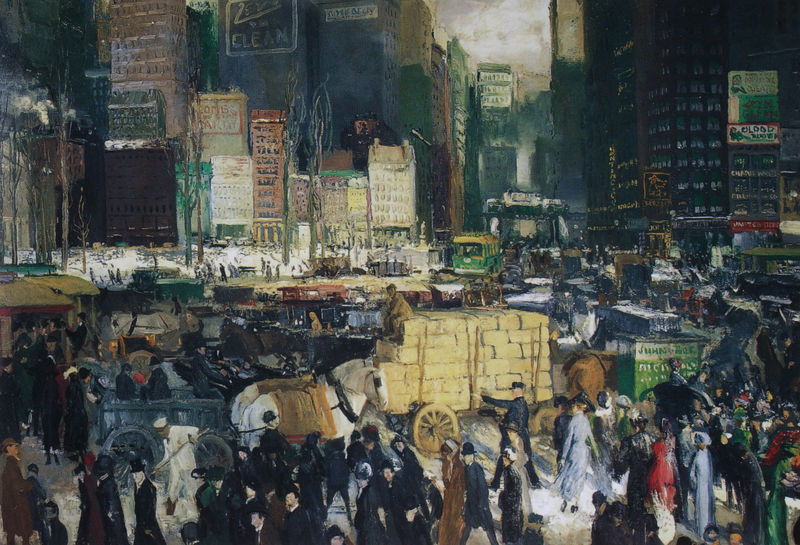
Titel: New York
Künstler: George Wesley Bellows
Standort: Washington, D.C.
Institution: The National Gallery of Art
Schlagwörter: baum, blau, gemälde, himmel, mann, schatten, weiß, wolken, bäume, frauen, gelb, grün, landschaft, menschen, stadt, braun, bunt, fenster, frau, grau, holz, hut, hüte, kleid, kleider, laterne, laternen, licht, männer, schwarz, strasse, stroh, ölbild, gebäude, haus, park, rot, schirm, schnee, wolke, masse, menge, zylinder, architektur, steine, bild, öl, häuser, stamm, sonne, gold, mantel, realismus, karren, pferd, pferde, räder, chaos, schrift, düster, geschäft, kisten, passanten, gepäck, heu, weis, winter, amerika, droschke, fußgänger, geschäfte, kutsche, kutschen, laden, läden, markt, speichen, werbung, arbeiter, auto, rad, wagen, wagenrad, ölgemälde, stämme, tafel, riemen, kordel, lichteinfall, flucht, grossstadt, grosstadt, bürgersteig, schilder, getümmel, hektik, straßenschlucht, plakat, bahnhof, kutscher, mäntel, volk, matrose, reklame, wägen, menschenmenge, schimmel, fussweg, leben, narbe, mauern, durchsichtig, verkehr, stapel, usa, london, pferdegespann, bänder, gespann, nabe, scheuklappen, autos, fahrzeuge, chevaux, ville, ware, baustelle, plakate, fuhrwerk, leiterwagen, rpt, hauser, lasten, strassenbahn, lochfassade, metropole, pakete, hochhaus, buden, innenstadt, trubel, verkaufsstände, hochhäuser, tafeln, flaneur, flaneure, waren, gewimmel, bus, massen, wolkenkratzer, new york, klappen, waaren, kutche, ballen, pferdedecken, pferdekarren, rue, naben, immeuble, personnes, skyscraper, stau, rushhour, strassenbahnen, lenken, benjamin, blood, clean, elean, kracauer, lochfassaden, ornament der masse, pferdestrassenbahn, reklametafel, reklametafeln, strassenchaos, timesquare, trotoir, werbeschrift, immeubles, foule, 1900, transporte hochhäuser, voitures, pferdefuhrwerke, trafic, n. y., mende, traffic, gratte-ciel, entassement